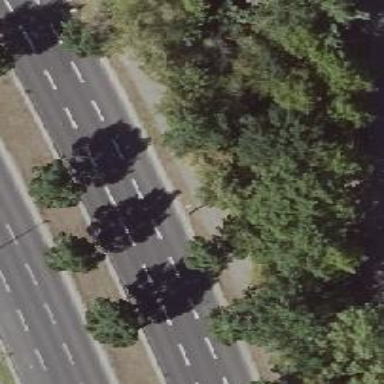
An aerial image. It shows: Avenue of deciduous broadleaved trees.